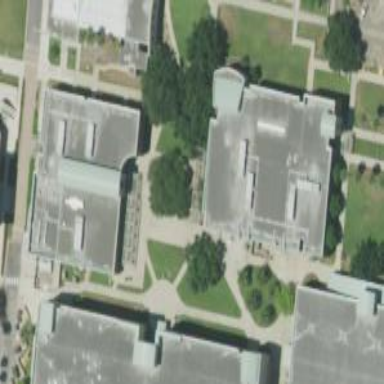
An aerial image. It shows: College building.